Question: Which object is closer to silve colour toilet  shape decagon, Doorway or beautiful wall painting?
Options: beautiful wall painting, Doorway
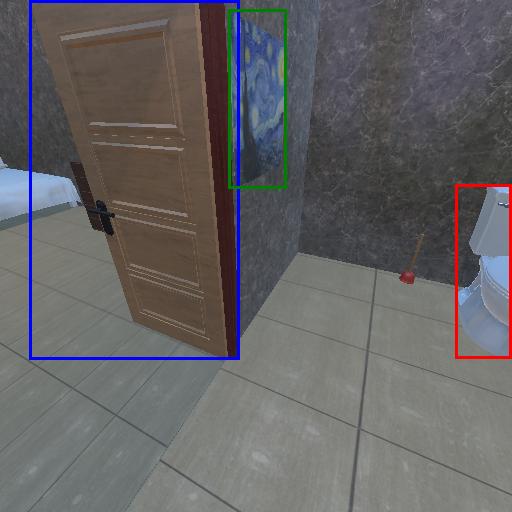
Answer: beautiful wall painting